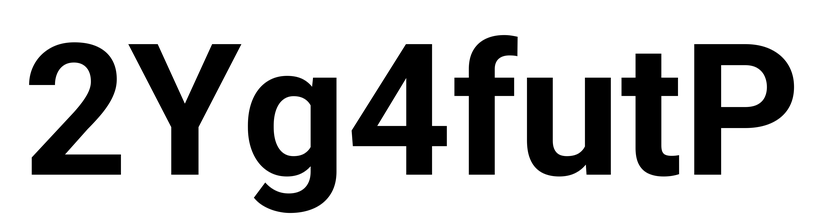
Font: Roboto_Bold